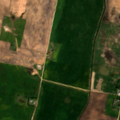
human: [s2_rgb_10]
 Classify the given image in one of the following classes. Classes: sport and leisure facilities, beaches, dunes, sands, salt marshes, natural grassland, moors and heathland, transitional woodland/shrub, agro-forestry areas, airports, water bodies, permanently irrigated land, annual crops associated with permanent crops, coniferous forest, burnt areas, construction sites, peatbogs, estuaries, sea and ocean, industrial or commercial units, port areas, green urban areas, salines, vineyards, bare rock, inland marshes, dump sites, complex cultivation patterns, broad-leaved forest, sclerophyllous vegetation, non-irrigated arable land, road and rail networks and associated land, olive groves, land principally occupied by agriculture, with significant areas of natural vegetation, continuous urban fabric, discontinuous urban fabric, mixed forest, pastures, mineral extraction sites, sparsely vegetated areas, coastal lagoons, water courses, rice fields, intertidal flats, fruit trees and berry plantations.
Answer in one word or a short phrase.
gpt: non-irrigated arable land, pastures, complex cultivation patterns